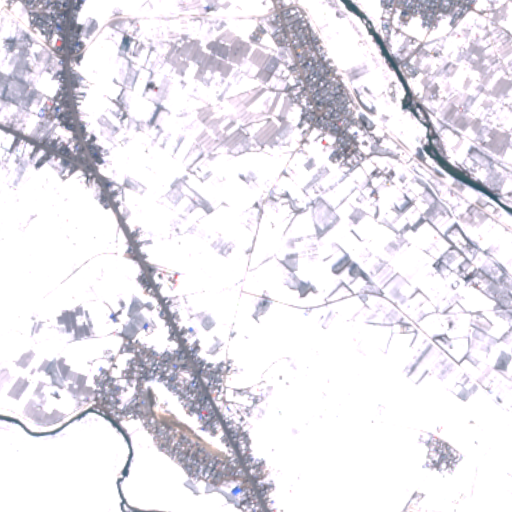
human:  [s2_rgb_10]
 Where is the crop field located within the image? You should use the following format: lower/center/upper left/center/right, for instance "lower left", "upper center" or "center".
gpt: The crop field is located in the upper right of the image.
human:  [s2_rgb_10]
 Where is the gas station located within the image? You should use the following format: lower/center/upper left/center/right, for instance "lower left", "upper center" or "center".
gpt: The gas station is located in the center left of the image.
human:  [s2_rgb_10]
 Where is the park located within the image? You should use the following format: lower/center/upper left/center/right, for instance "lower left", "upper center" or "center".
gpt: The park is located in the upper center of the image.
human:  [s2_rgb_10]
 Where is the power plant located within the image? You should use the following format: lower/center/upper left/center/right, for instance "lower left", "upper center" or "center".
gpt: There is no power plant in the image.